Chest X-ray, PA view. Patient: 66 years old, sex M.
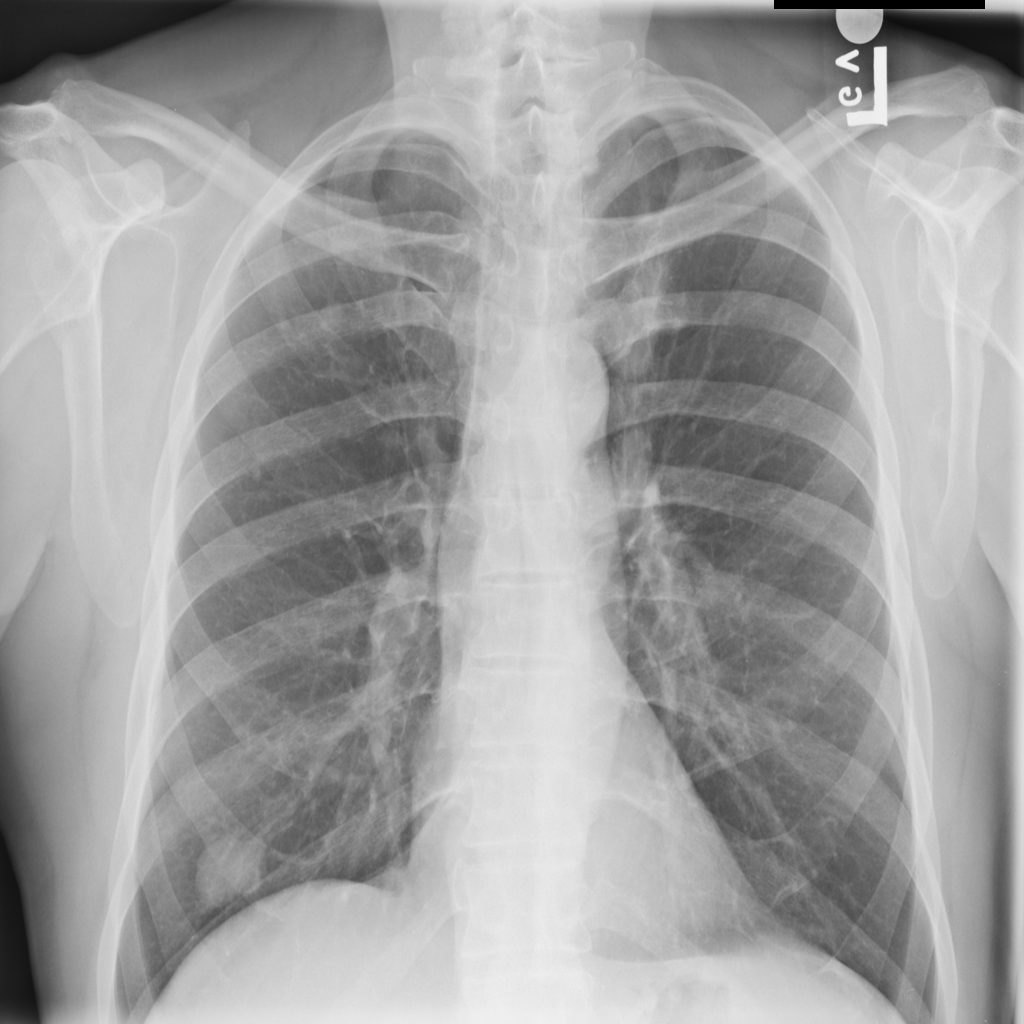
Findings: No Finding